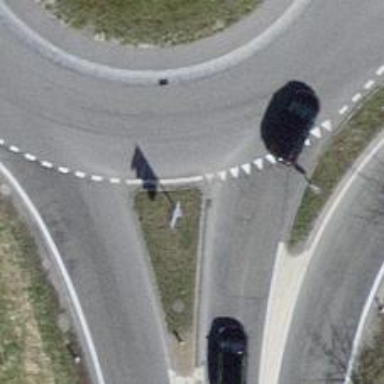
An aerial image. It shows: Road with "give way" sign.